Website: apple
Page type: payment
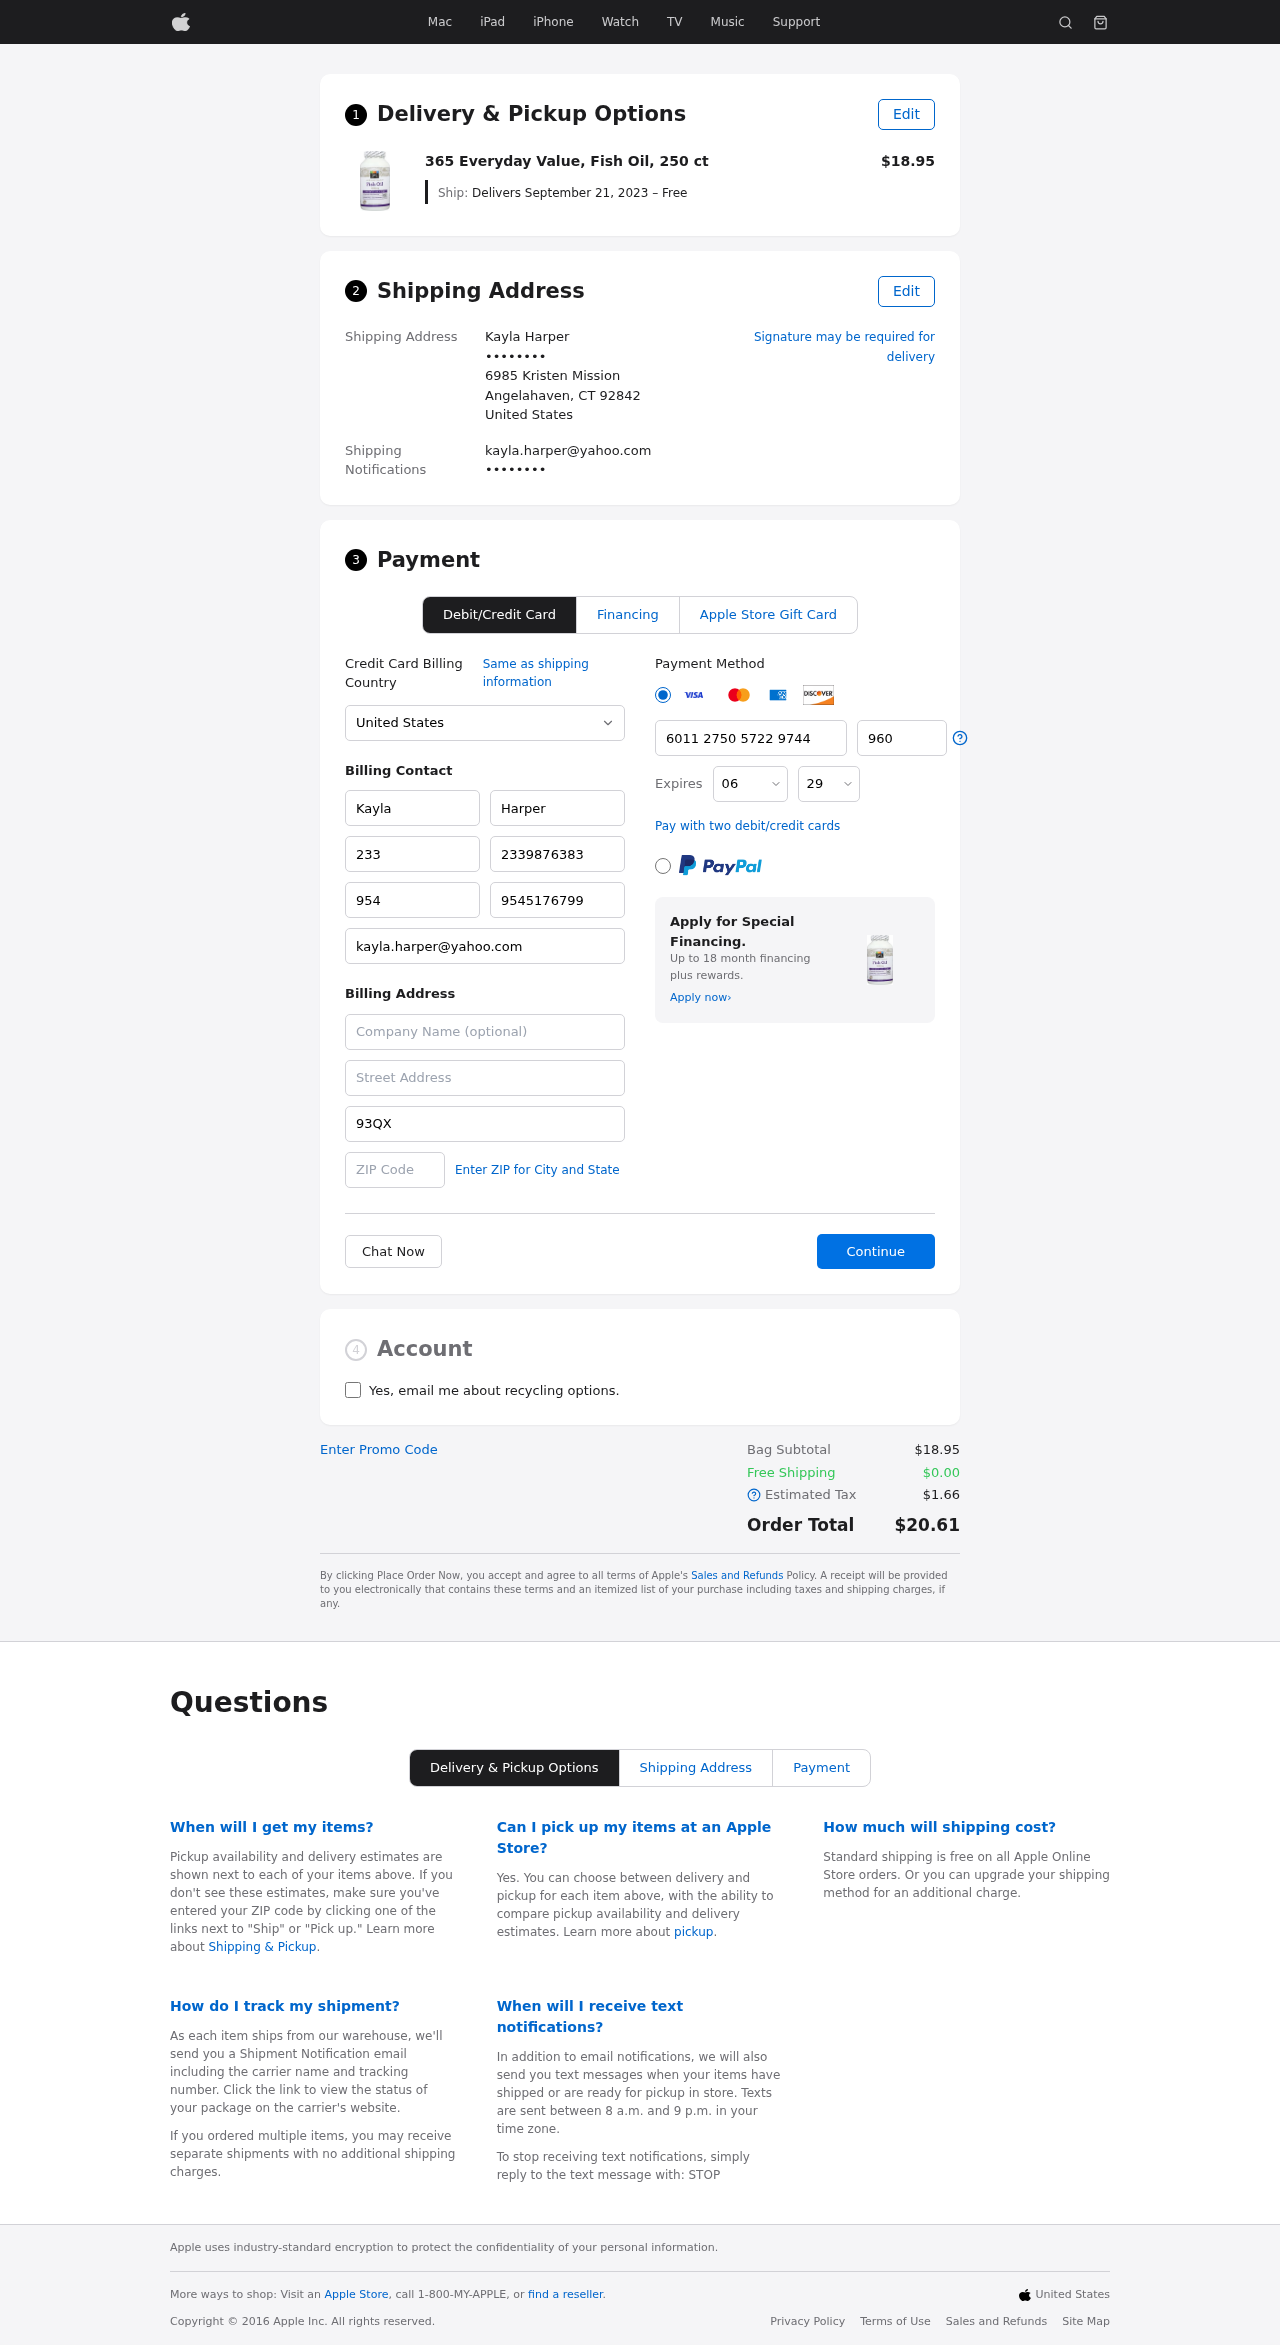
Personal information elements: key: PII_CARD_CVV
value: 960
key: PII_CARD_EXPIRY_MONTH
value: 06
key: PII_CARD_EXPIRY_YEAR
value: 29
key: PII_CARD_NUMBER
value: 6011 2750 5722 9744
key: PII_CITY_STATE_ZIP
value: Angelahaven, CT 92842
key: PII_COUNTRY
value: United States
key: PII_EMAIL
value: kayla.harper@yahoo.com
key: PII_EMAIL2
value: kayla.harper@yahoo.com
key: PII_FIRSTNAME
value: Kayla
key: PII_FULLNAME
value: Kayla Harper
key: PII_LASTNAME
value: Harper
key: PII_PHONE3
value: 2339876383
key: PII_PHONE_ALT
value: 9545176799
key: PII_PHONE_ALT_AREA
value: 954
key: PII_PHONE_AREA
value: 233
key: PII_SECURITY_CODE
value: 93QX
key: PII_STREET
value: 6985 Kristen Mission
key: PII_PHONE
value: ••••••••
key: PII_PHONE2
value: ••••••••
Product elements: key: PRODUCT1_NAME
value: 365 Everyday Value, Fish Oil, 250 ct
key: PRODUCT1_PRICE
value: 18.95
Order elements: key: ORDER_DELIVERY_DATE
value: Delivers September 21, 2023 – Free
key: ORDER_SUBTOTAL
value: $18.95
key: ORDER_SHIPPING_COST
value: $0.00
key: ORDER_TAX
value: $1.66
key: ORDER_TOTAL
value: $20.61